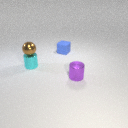
small brown metal sphere above small cyan metal cylinder